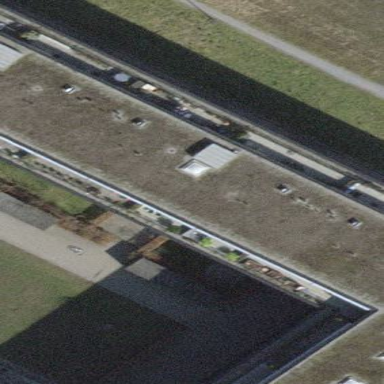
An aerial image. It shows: Apartment building with flat roof.